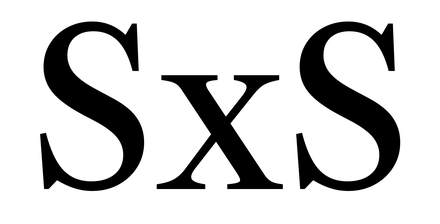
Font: LibreCaslonText_Regular